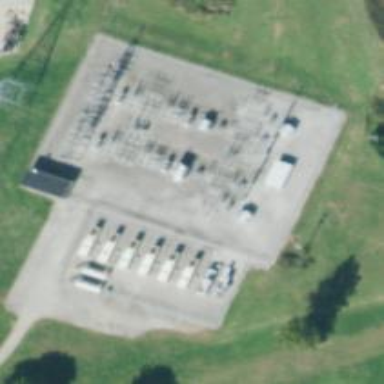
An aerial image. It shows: Generator for power supply.